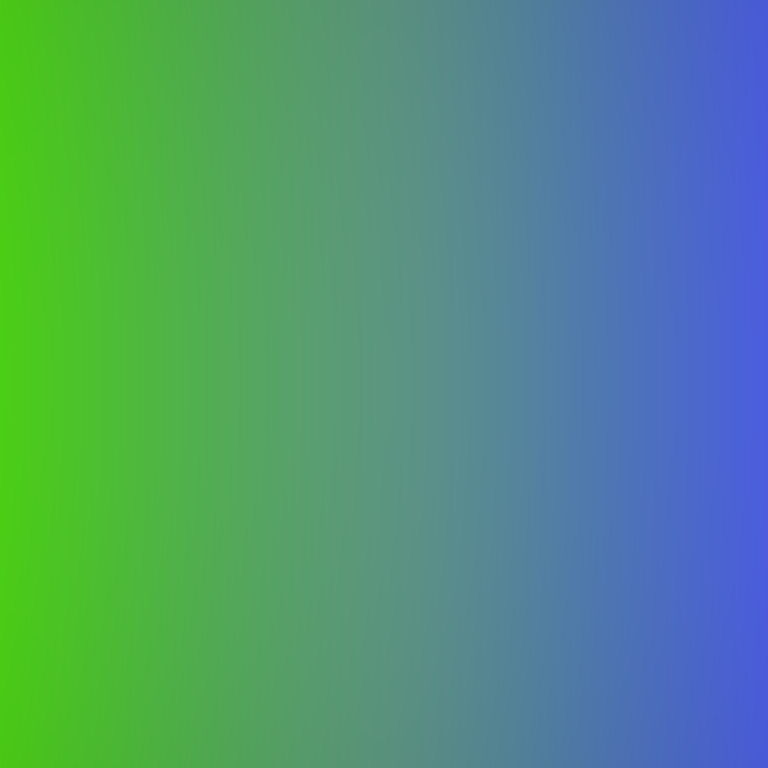
Abstract light effect, smooth gradient from vibrant green to deep blue, calm atmosphere, soft blend, no room, no furniture, no objects.